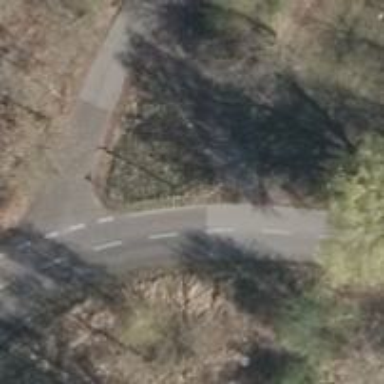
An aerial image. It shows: Unclassified road with asphalt surface.